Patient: sex M, age 38
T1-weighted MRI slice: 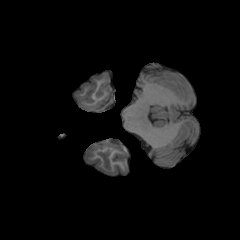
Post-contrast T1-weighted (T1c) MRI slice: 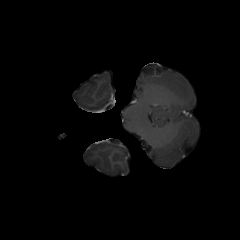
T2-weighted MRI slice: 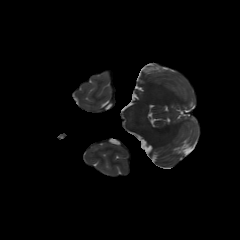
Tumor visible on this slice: no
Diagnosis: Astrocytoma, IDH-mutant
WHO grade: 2